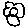
Label: flower